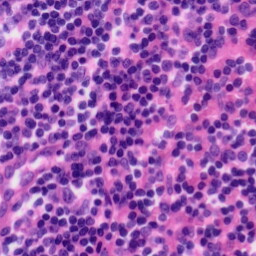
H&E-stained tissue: Tonsil